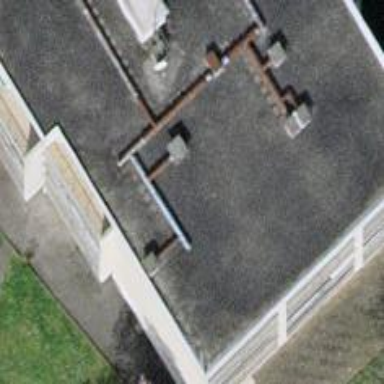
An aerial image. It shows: Service building.